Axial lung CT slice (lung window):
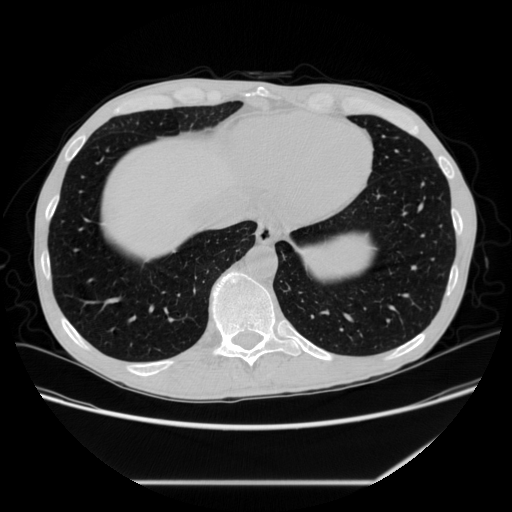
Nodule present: no